Interaction volume radius: 10 \u00c5
Interaction volume height: 40 \u00c5
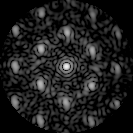
Disorder parameter: 0.4652